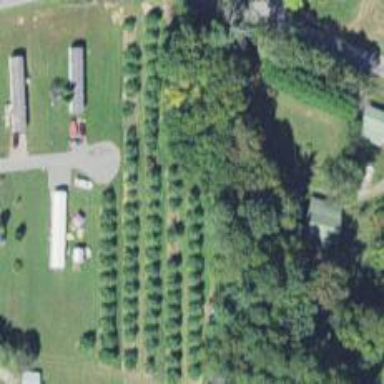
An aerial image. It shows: Orchard.